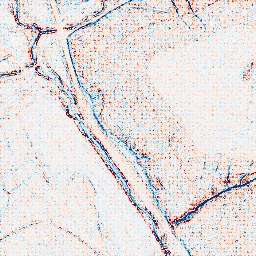
Category: edge_preserving
Decomposition family: anisotropic_diffusion
Decomposition parameters: iterations: 5
kappa: 10
gamma: 0.05
Upsampling method: sinc_hamming
Upsampling parameters: scale: 8
kernel_size: 8
Upsampling scale: 8